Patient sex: M
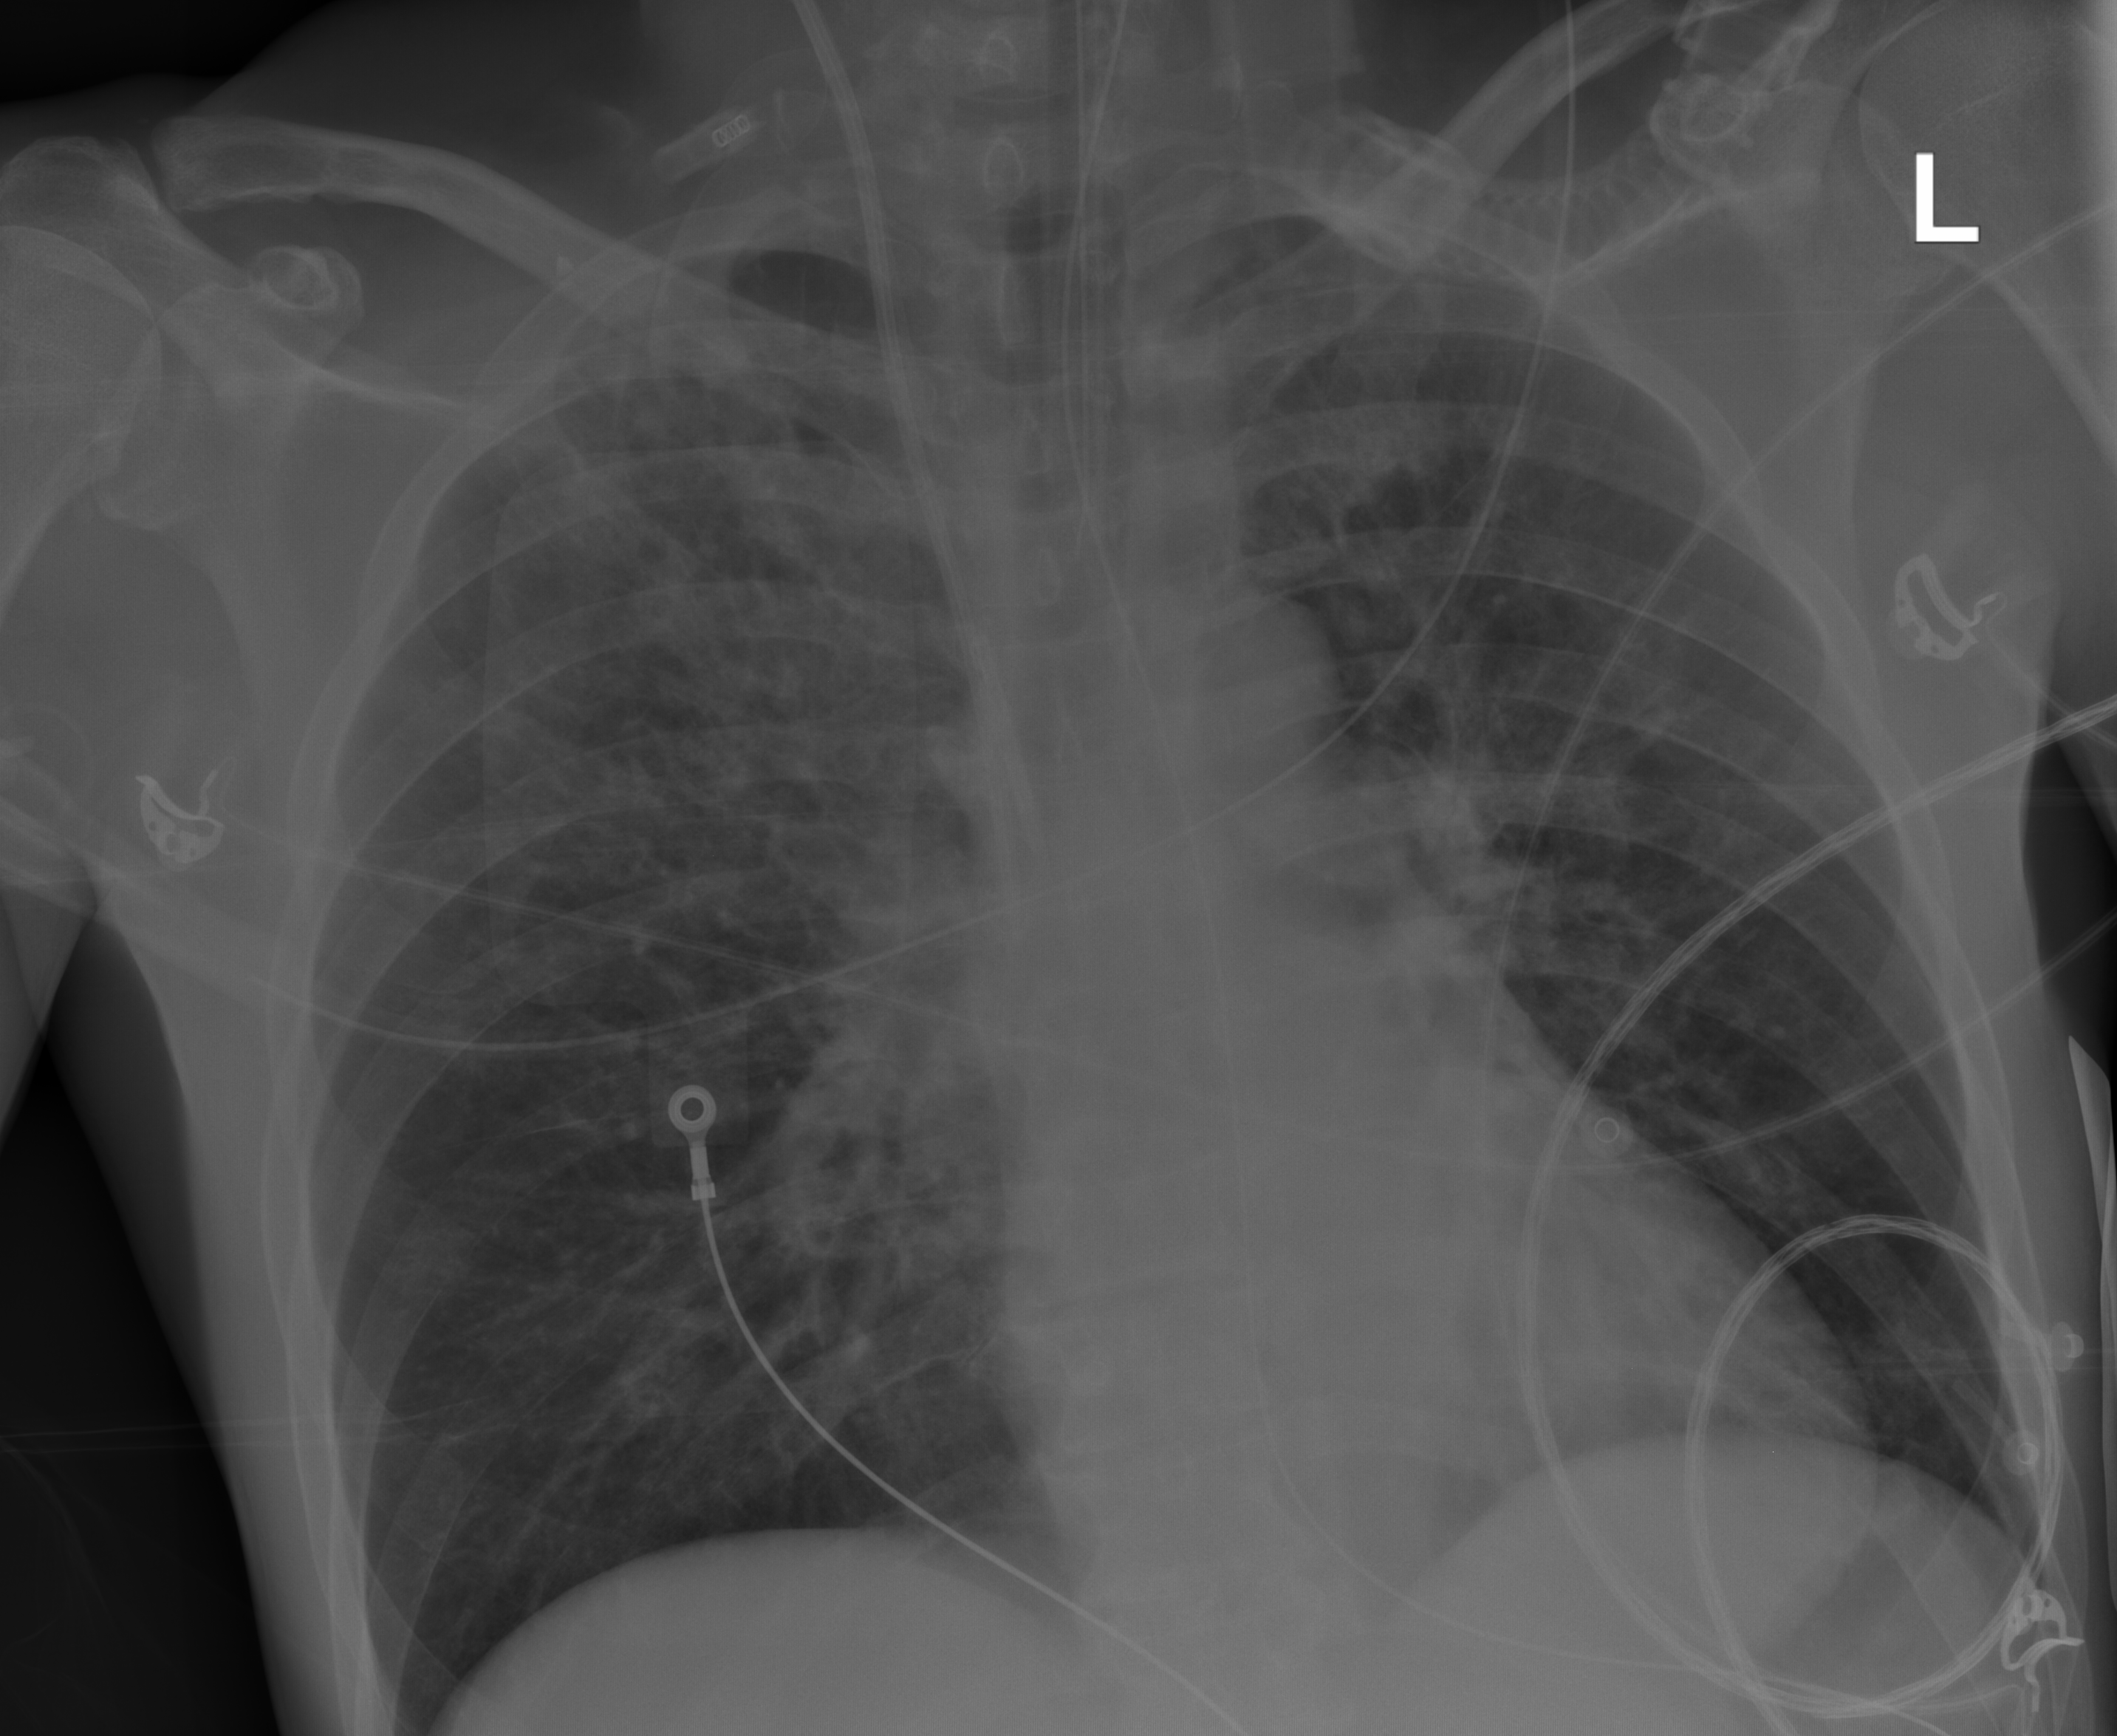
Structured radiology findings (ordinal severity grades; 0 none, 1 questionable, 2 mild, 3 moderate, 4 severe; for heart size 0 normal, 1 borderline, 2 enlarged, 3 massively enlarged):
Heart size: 0
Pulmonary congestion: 0
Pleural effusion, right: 0
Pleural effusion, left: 0
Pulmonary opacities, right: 3
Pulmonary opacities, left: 2
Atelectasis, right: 0
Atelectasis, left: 0